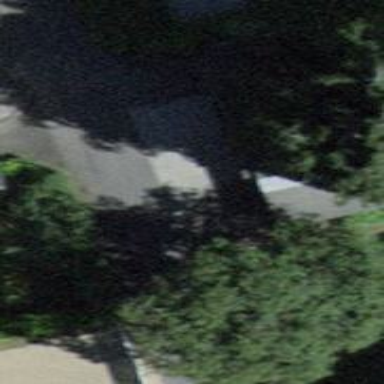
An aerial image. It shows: Garage.